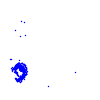
Particle: electron